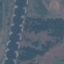
Label: River